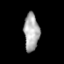
Tissue: prostate
Cell type: T cells
Senescence score: 0.2649
Nuclear area (px): 564
Mean DAPI intensity: 169.762